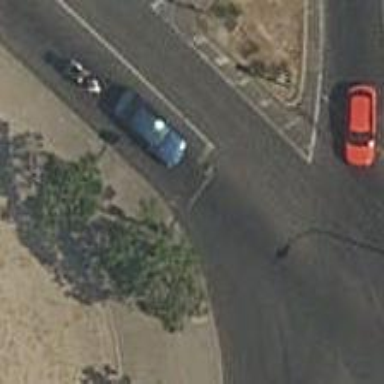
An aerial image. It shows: Road with traffic signals.